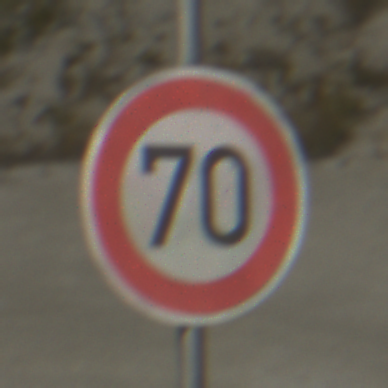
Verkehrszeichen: Geschwindigkeit70
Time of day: MorningAfternoon
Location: Outdoor (Beach)
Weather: PartlyCloudy
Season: NotSpecified
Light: Natural